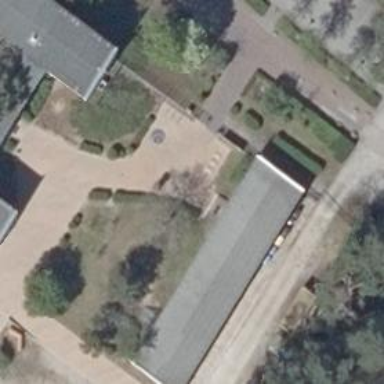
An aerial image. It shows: School building.